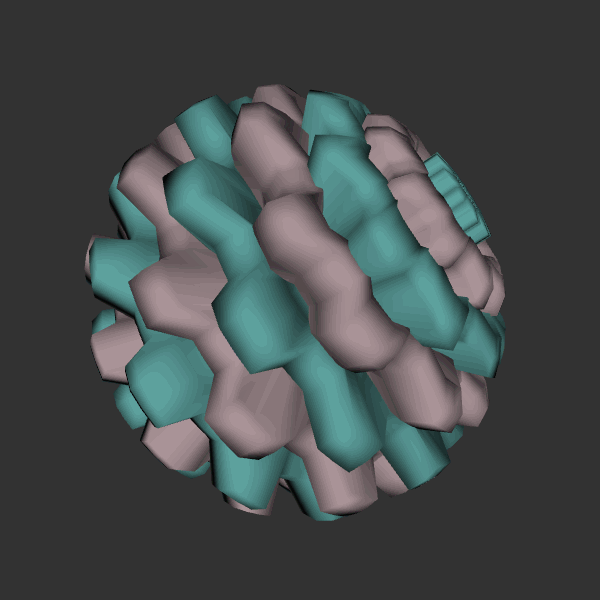
Background: dark